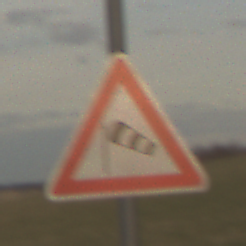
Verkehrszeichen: SeitenwindVonLinks
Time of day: SunriseSunset
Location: Outdoor (Nature)
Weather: PartlyCloudy
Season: NotSpecified
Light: Natural